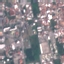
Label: Residential